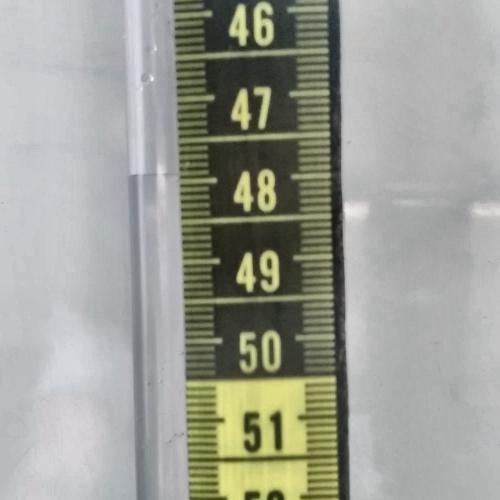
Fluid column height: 47.9 cm